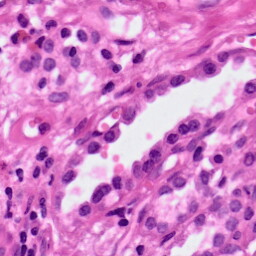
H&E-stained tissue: Lung